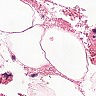
Metastatic tissue present: no